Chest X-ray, PA view. Patient: 52 years old, sex F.
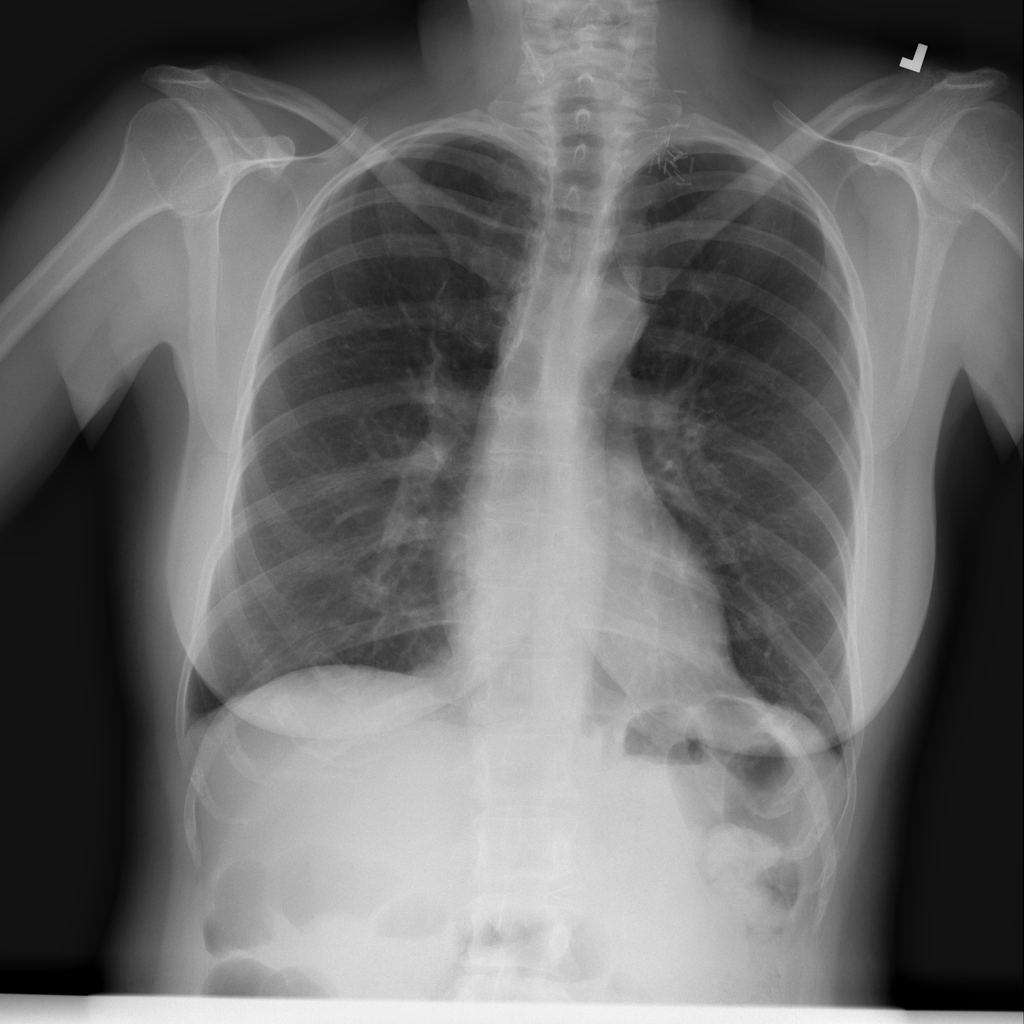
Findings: No Finding